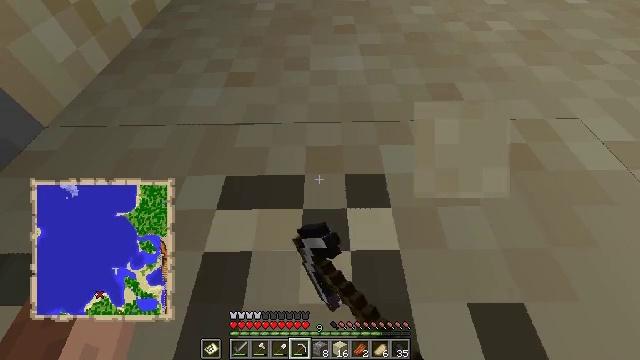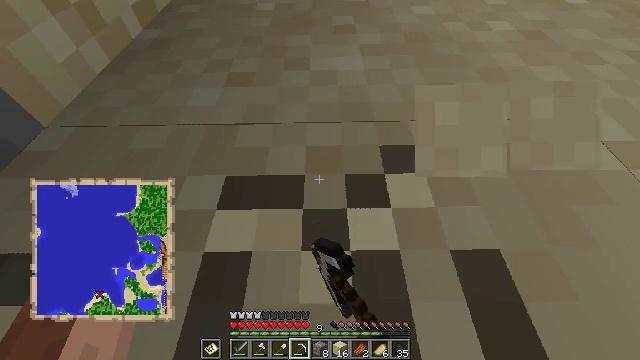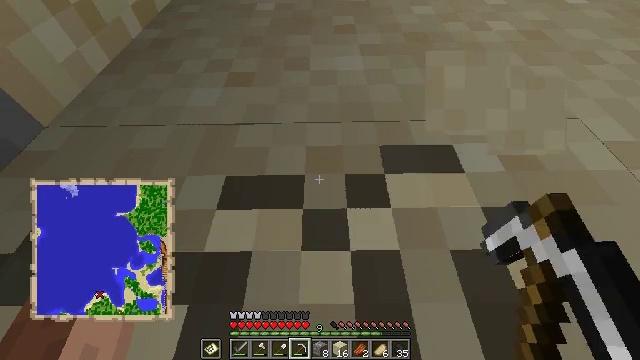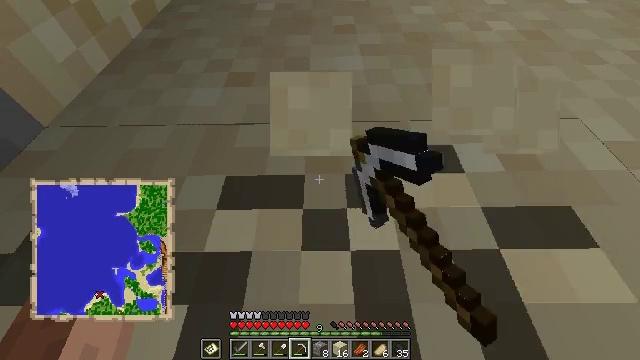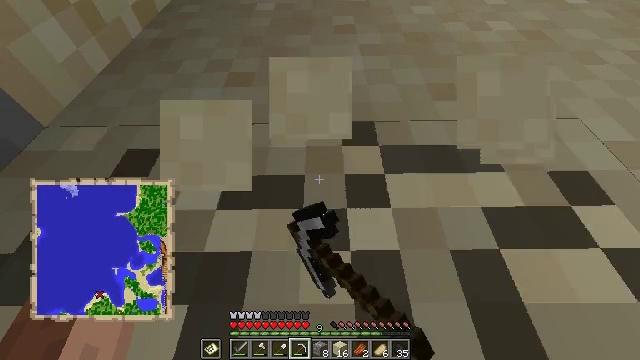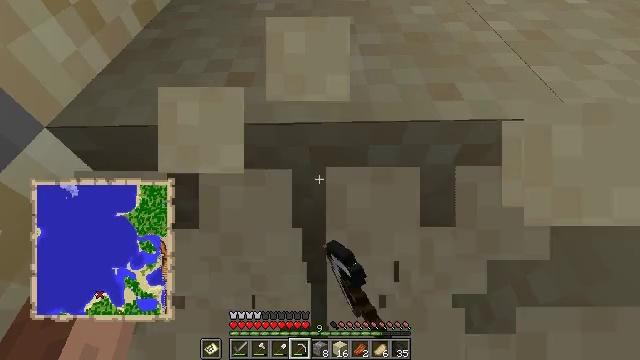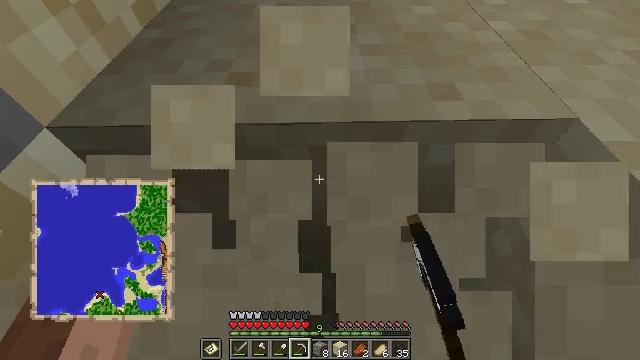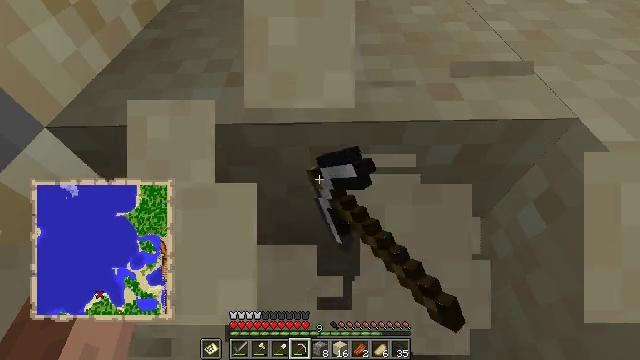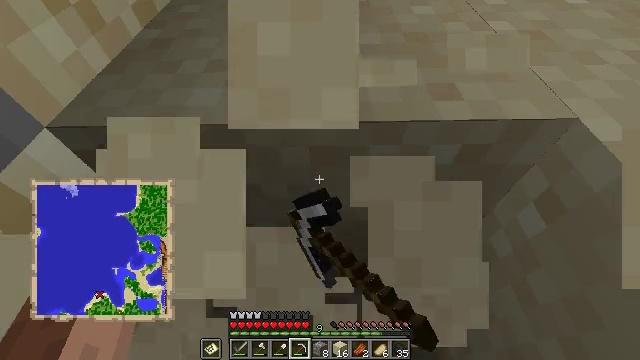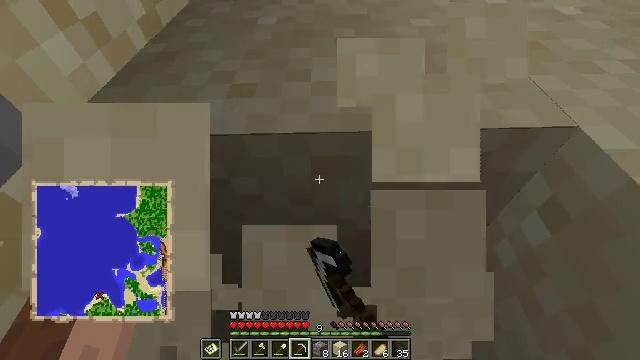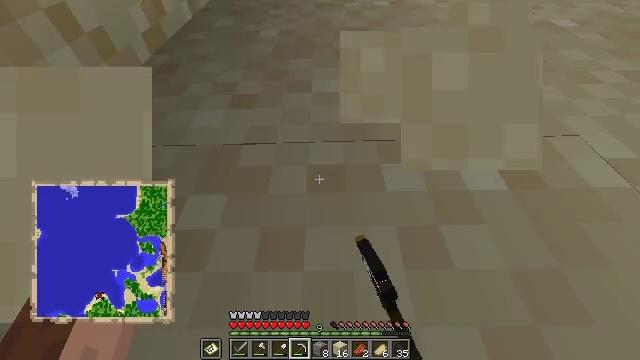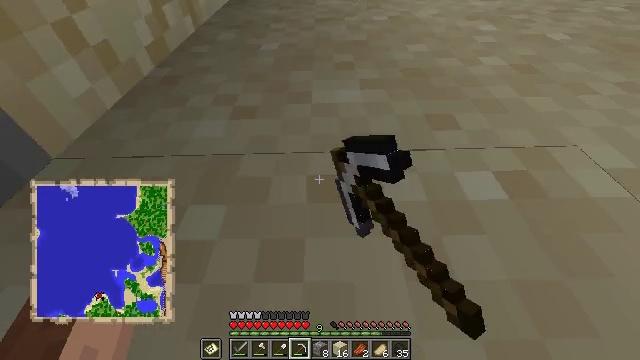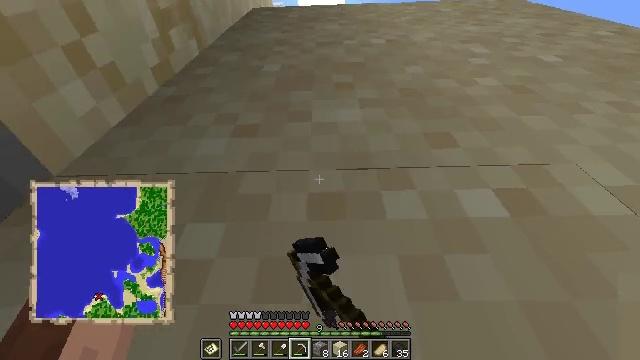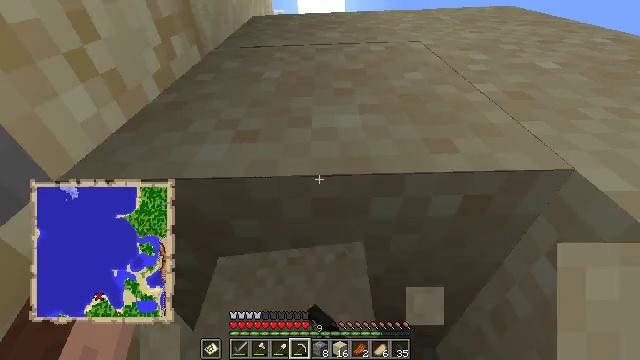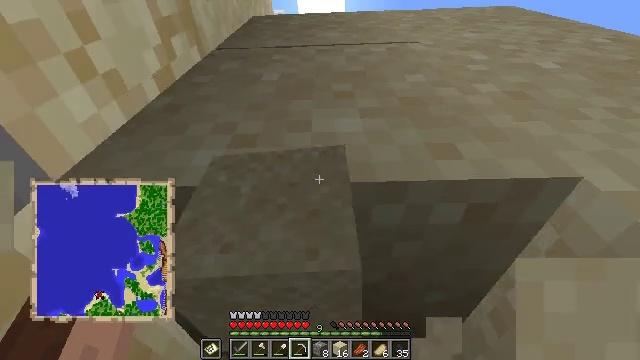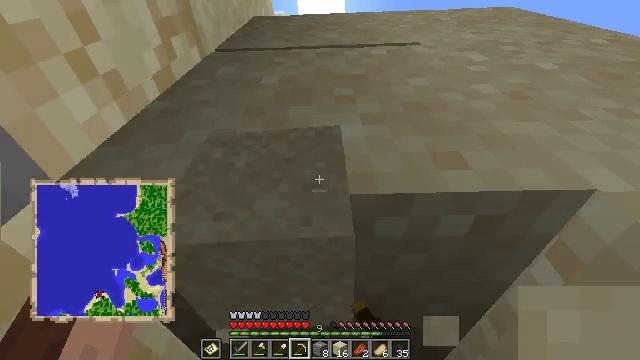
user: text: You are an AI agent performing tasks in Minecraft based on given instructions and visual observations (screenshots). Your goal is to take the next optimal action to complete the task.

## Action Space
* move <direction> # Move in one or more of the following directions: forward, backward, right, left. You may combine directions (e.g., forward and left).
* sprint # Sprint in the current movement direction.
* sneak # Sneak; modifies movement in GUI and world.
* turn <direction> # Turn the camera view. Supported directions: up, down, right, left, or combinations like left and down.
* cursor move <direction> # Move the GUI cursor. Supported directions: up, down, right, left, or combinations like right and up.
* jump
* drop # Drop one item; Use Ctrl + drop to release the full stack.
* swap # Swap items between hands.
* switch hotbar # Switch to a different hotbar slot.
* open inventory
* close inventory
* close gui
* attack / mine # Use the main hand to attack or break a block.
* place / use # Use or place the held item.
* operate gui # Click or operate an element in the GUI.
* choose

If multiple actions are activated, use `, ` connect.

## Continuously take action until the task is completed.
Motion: motion action
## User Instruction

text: Gather sand from the desert.
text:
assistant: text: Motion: attack / mine
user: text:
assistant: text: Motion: attack / mine
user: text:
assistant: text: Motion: attack / mine
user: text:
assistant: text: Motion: attack / mine
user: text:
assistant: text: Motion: attack / mine
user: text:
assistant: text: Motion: attack / mine
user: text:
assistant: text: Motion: attack / mine
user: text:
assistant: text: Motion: attack / mine
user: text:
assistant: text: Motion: turn up, attack / mine
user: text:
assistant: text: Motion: turn up, attack / mine
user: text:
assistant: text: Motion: turn up, attack / mine
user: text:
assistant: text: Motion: turn up, attack / mine
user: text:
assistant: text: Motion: turn up, attack / mine
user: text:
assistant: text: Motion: attack / mine
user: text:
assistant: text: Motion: attack / mine
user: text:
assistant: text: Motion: attack / mine
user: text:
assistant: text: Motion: attack / mine
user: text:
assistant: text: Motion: attack / mine
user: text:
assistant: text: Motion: attack / mine
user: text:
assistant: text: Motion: attack / mine
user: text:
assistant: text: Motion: attack / mine
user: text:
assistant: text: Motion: attack / mine
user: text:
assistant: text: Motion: attack / mine
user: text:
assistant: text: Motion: attack / mine
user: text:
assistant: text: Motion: attack / mine
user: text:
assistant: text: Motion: turn down, attack / mine
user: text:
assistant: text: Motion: turn down, attack / mine
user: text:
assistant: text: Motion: turn down, attack / mine
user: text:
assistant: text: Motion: turn down, attack / mine
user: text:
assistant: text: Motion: turn down, attack / mine